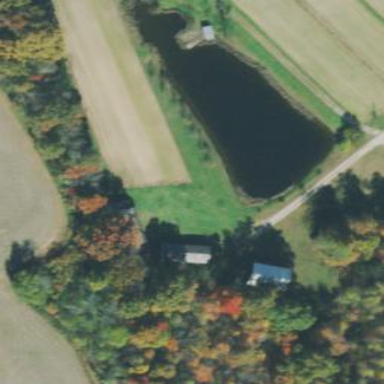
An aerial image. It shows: Pond surrounded by natural water.